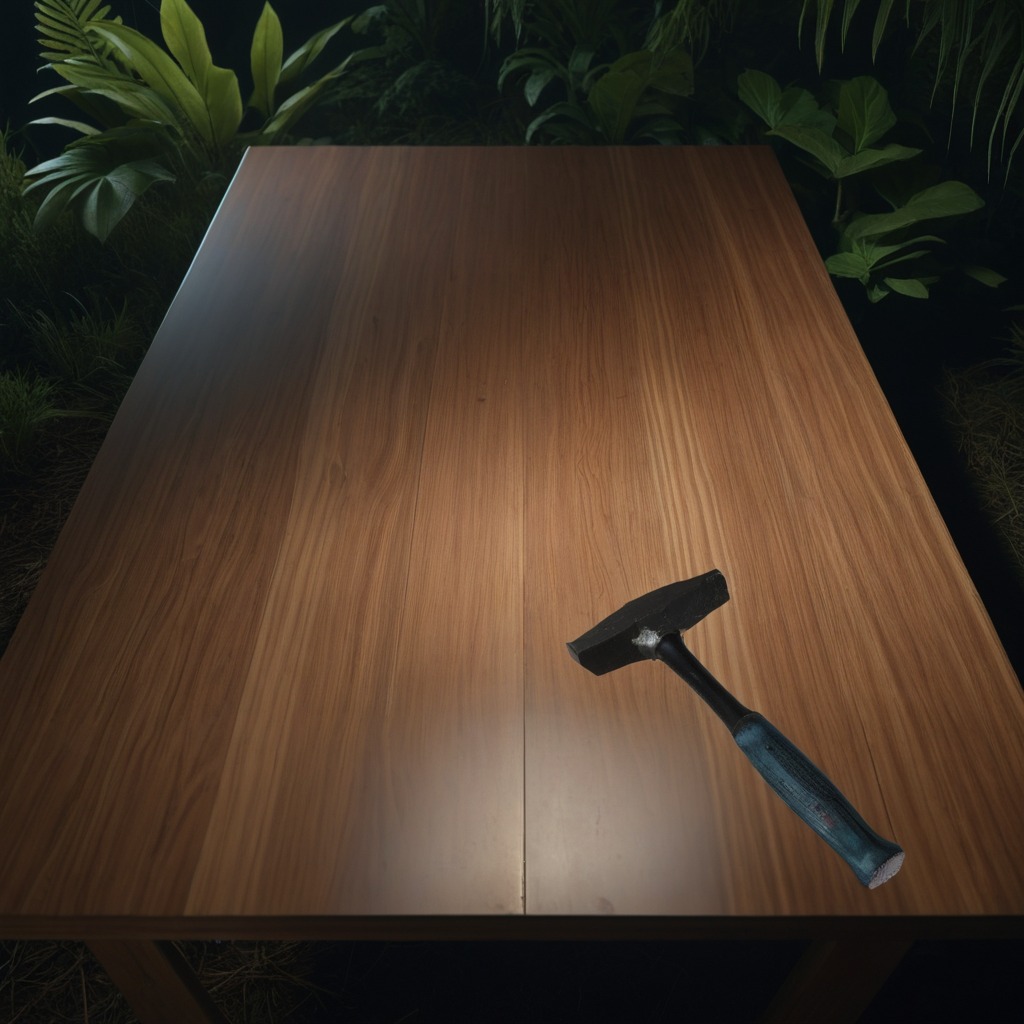
A hammer is lying on a clean wooden table inside a jungle field workshop tent at night dim ambient light soft shadows worn but